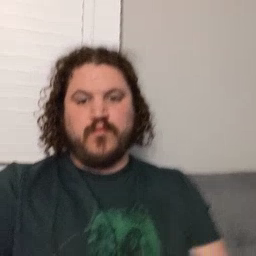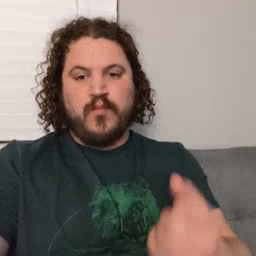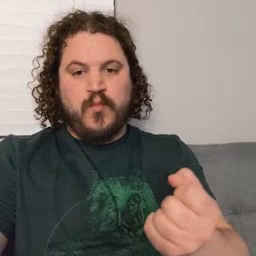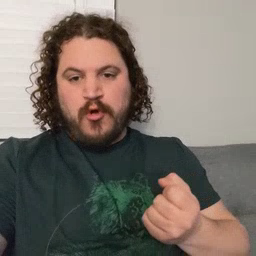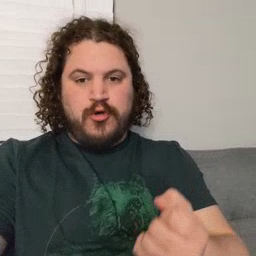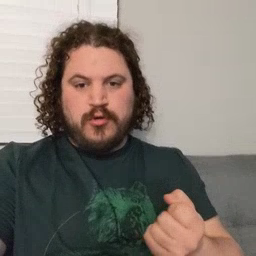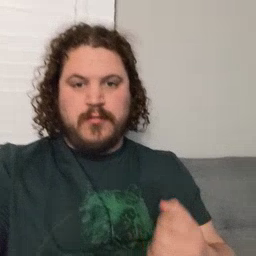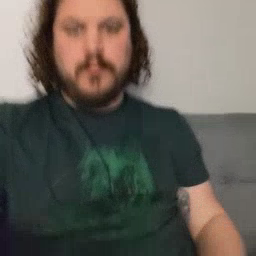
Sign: drawer